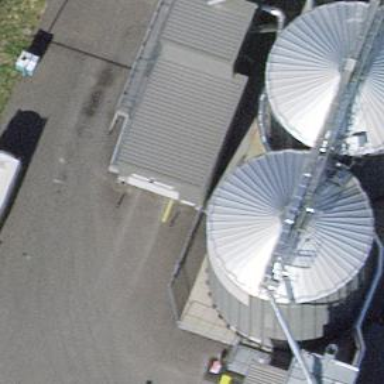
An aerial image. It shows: Silo.